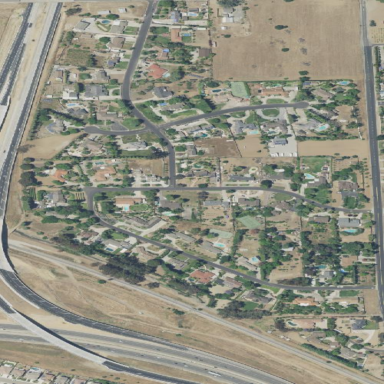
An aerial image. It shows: Single-family residential area.